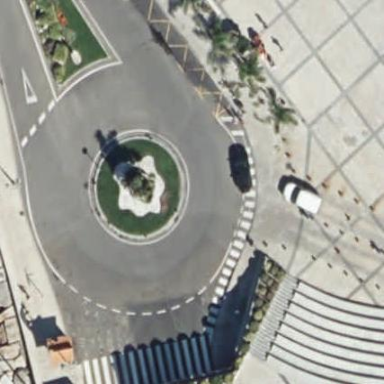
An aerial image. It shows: Residential road with roundabout.